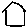
Label: house